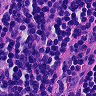
Metastatic tissue present: no